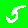
Digit: 5